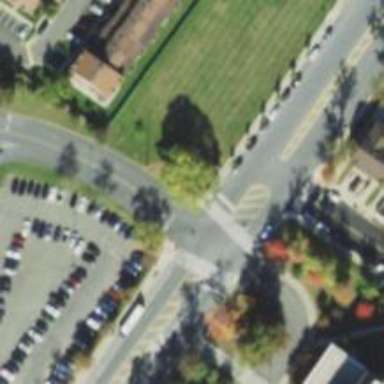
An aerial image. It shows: Footway with asphalt surface and zebra crossing marked on it.